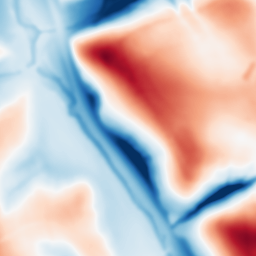
Category: multiscale
Decomposition family: dog_multiscale
Decomposition parameters: sigma_ratio: 2
n_scales: 4
base_sigma: 2
Upsampling method: bicubic_3x
Upsampling parameters: scale: 3
Upsampling scale: 3